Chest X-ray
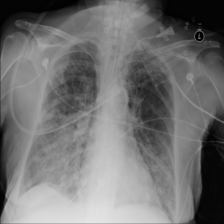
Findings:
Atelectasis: negative
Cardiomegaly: negative
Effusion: negative
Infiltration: negative
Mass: negative
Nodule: negative
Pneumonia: negative
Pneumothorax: negative
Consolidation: negative
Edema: negative
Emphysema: negative
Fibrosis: negative
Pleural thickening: negative
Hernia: negative